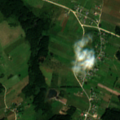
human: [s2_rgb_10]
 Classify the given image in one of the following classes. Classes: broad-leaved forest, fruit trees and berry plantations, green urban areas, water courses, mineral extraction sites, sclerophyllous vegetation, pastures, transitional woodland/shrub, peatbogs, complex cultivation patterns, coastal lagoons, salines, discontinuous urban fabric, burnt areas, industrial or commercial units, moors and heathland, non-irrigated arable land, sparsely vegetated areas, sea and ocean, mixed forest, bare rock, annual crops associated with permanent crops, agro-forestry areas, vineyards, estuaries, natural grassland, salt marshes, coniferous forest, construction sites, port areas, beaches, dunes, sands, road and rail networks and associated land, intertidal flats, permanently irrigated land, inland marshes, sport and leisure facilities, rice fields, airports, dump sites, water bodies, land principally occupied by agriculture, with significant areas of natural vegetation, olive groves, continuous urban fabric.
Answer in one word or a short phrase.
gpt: non-irrigated arable land, pastures, complex cultivation patterns, broad-leaved forest, mixed forest